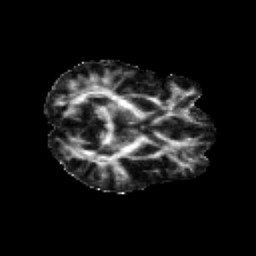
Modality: FA
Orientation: axial
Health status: healthy
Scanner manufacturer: siemens
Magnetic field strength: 3 T
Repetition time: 12 s
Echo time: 0.092 s